Aerial crown-view tile of a tropical tree (Barro Colorado Island, Panama), acquired 20241014:
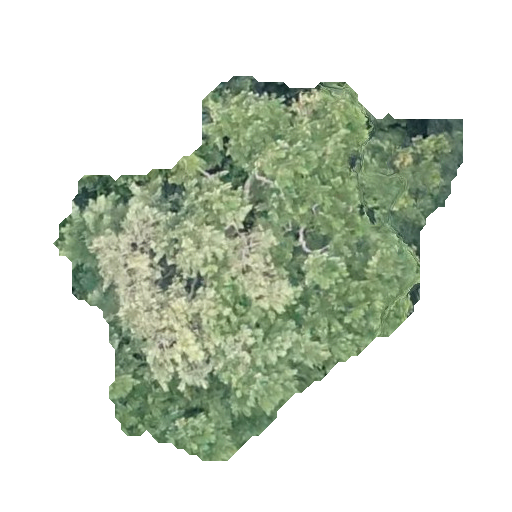
Species: Platypodium elegans
GBIF accepted scientific name: Platypodium elegans
Crown area: 149.892 m²